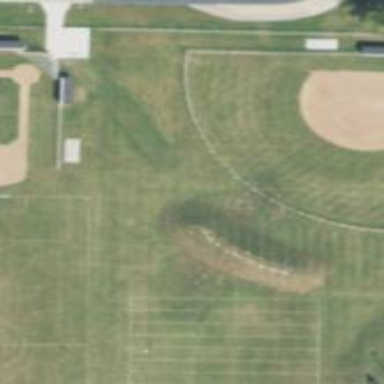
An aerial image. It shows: Baseball pitch for leisure land activities.